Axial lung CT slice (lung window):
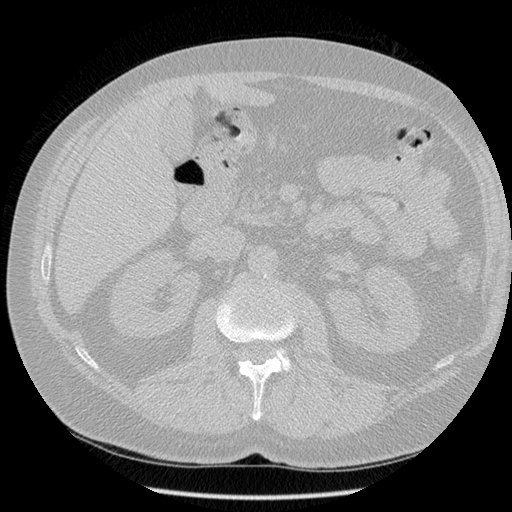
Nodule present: no